Interaction volume radius: 5 \u00c5
Interaction volume height: 25 \u00c5
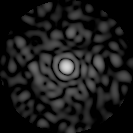
Disorder parameter: 0.8574